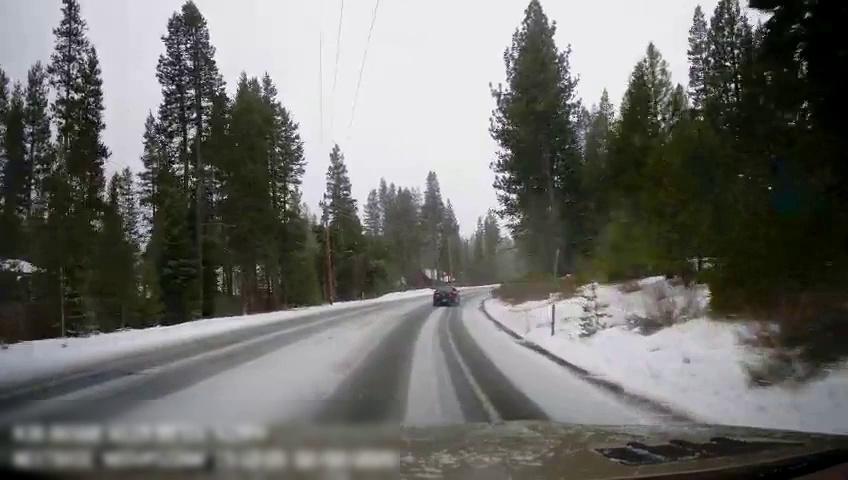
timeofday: Day
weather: Snowy
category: Drivable Space
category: Vehicles | Car